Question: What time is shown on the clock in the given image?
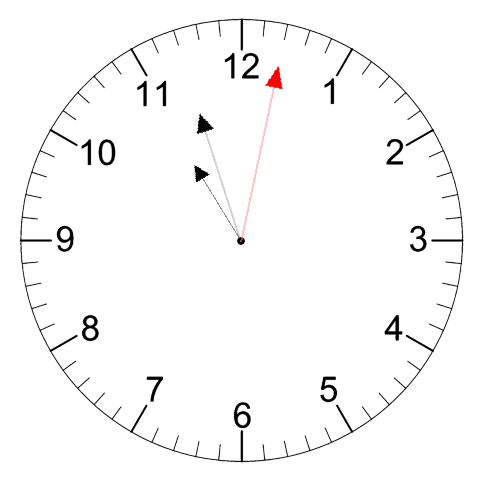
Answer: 10:57:02